九年级 · 立体几何学
如图是一个正方体纸盒的外表面展开图, 则这个正方体是( )

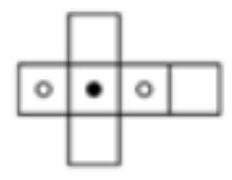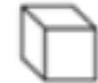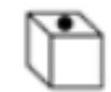
A.

B.

C. 0
D.
答案: C
解析: 解：：由图可知, 实心圆点与空心圆点一定在紧相邻的三个侧面上, $\therefore C$ 符合题意.

故选 $C$.

根据几何体的展开图先判断出实心圆点与空心圆点的关系, 进而可得出结论.

本题考查的是几何体的展开图, 此类问题从实物出发, 结合具体的问题, 辨析几何体的展开图,
通过结合立体图形与平面图形的转化, 建立空间观念, 是解决此类问题的关键.